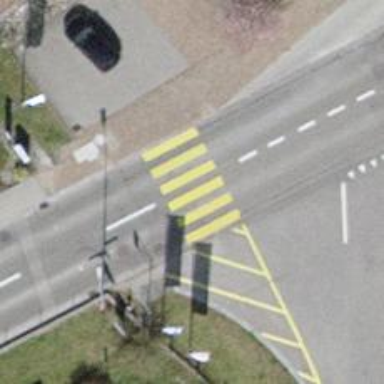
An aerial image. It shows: Asphalt footway with marked zebra crossing.